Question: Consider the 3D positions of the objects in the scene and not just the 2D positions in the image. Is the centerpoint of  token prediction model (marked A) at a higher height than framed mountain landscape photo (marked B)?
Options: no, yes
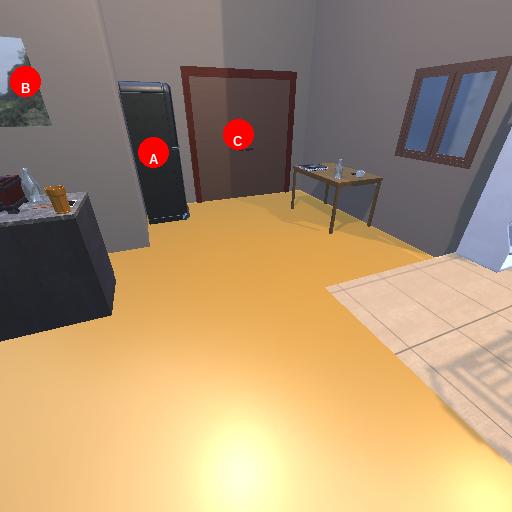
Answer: no